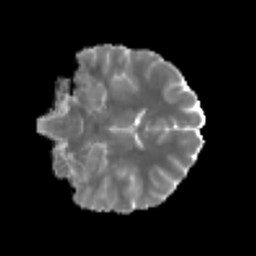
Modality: MD
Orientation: coronal
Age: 24
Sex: female
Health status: healthy
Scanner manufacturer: siemens
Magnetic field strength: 3 T
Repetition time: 3.6 s
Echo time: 0.0964 s